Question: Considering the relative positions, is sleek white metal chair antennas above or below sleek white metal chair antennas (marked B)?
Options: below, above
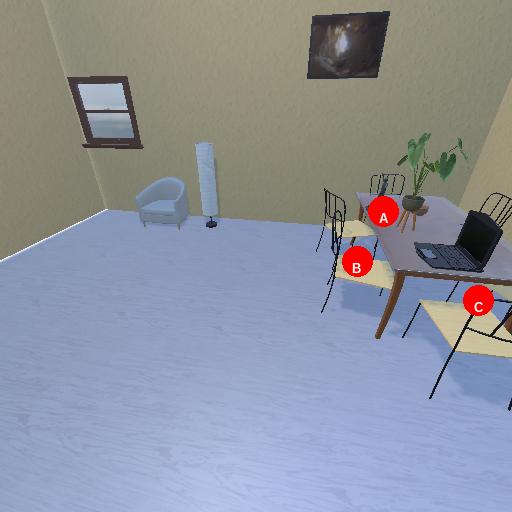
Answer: below